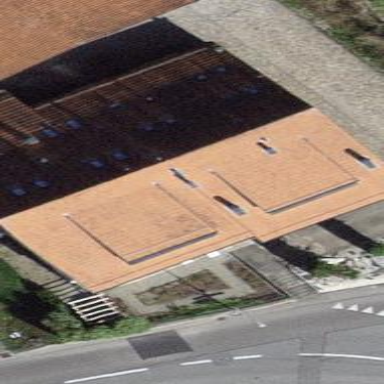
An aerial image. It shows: Building with tile roof.